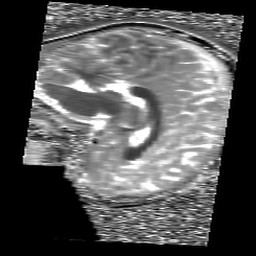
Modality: T1map
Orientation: sagittal
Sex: female
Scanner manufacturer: siemens
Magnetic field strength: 3 T
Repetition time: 5 s
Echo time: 0.00368 s